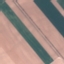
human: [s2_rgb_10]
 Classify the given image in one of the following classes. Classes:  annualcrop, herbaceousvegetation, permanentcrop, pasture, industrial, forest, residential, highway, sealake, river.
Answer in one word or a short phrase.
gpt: AnnualCrop